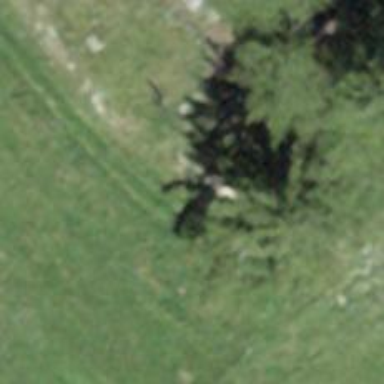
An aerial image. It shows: Bench.